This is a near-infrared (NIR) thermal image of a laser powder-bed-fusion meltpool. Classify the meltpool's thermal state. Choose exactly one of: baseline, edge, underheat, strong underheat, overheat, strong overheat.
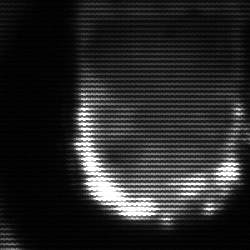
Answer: baseline